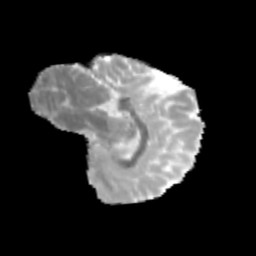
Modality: MD
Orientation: sagittal
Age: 14
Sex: female
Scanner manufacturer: siemens
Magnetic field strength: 3 T
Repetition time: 3.8 s
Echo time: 0.07 s